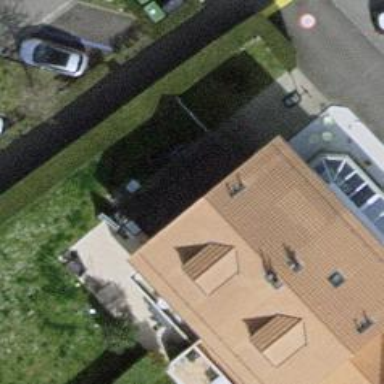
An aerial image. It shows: View of roof of building.